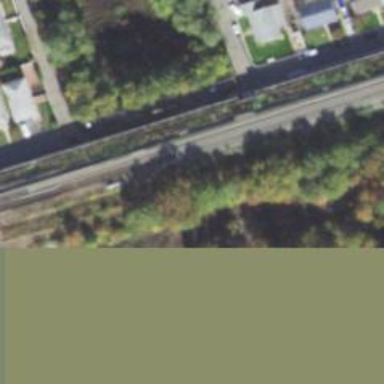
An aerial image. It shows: Electrified rail railway.